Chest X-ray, AP view. Patient: 58 years old, sex M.
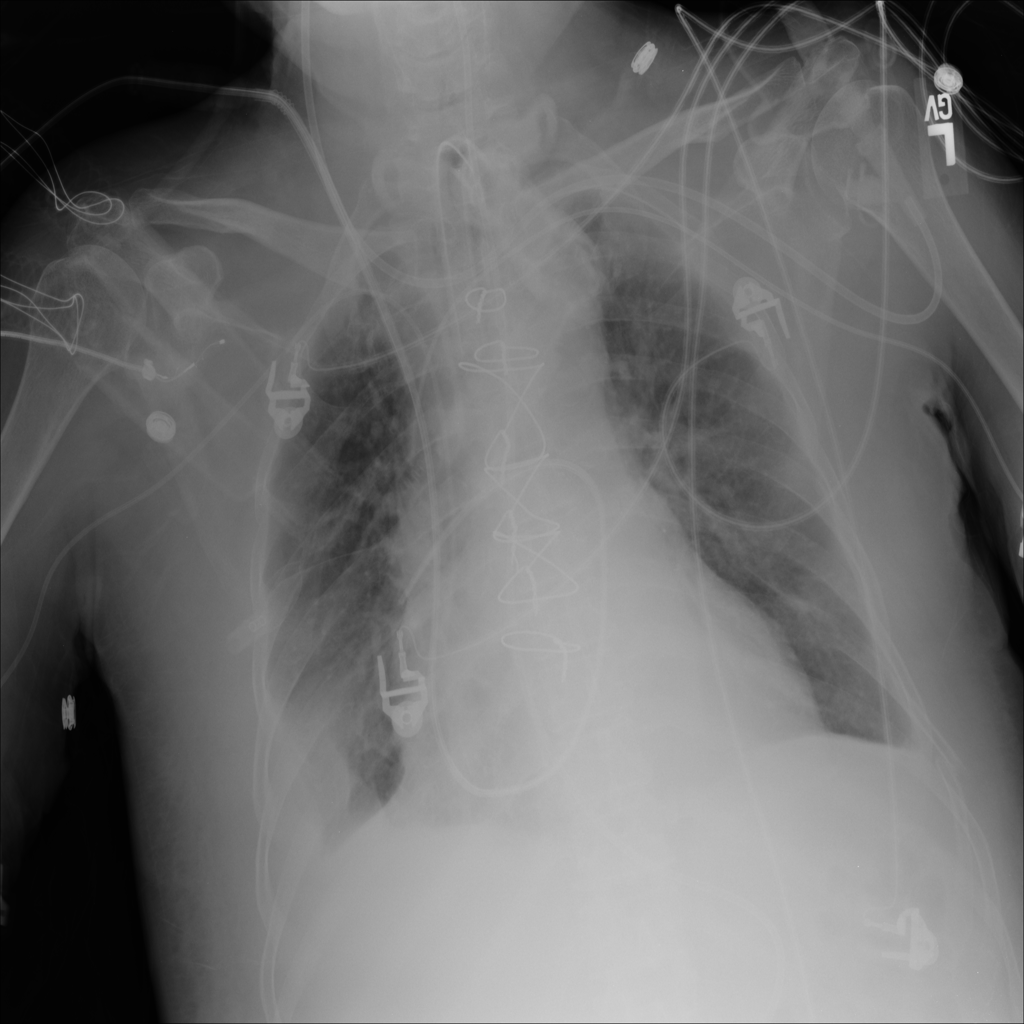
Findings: No Finding